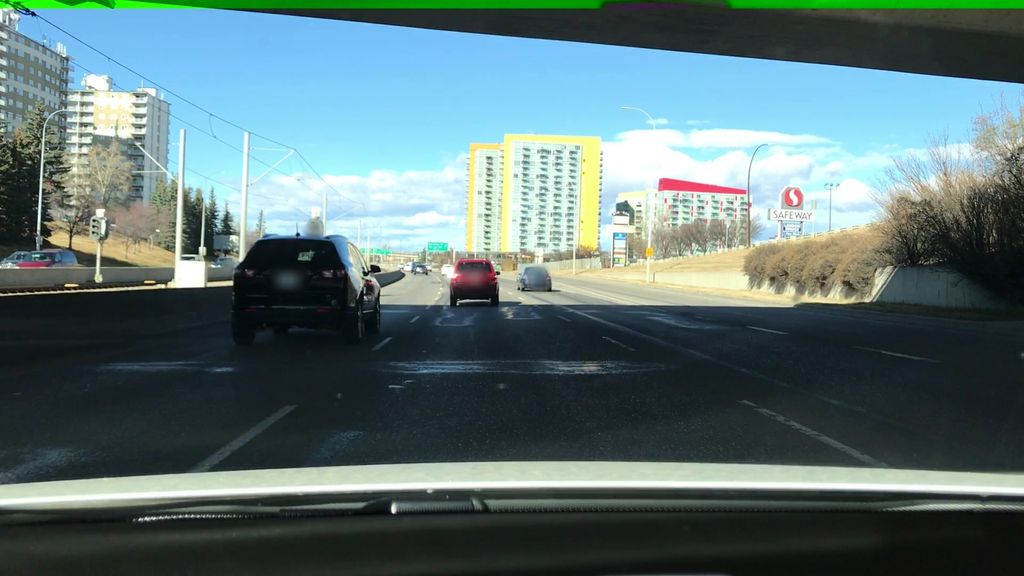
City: calgary